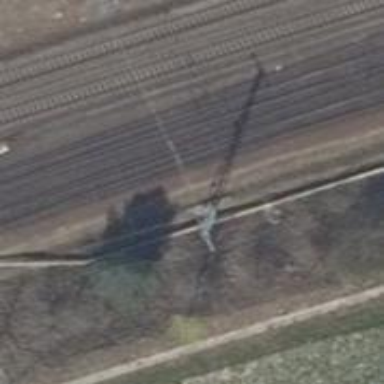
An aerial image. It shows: Railway switch with the turnout on the left side.